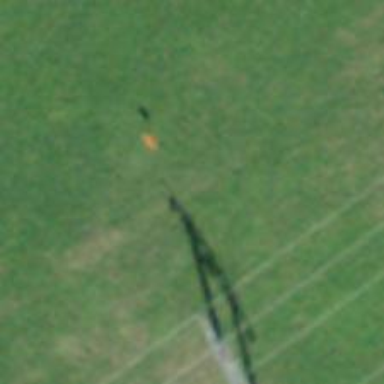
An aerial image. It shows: Pole supporting pipeline marker with roof cover.